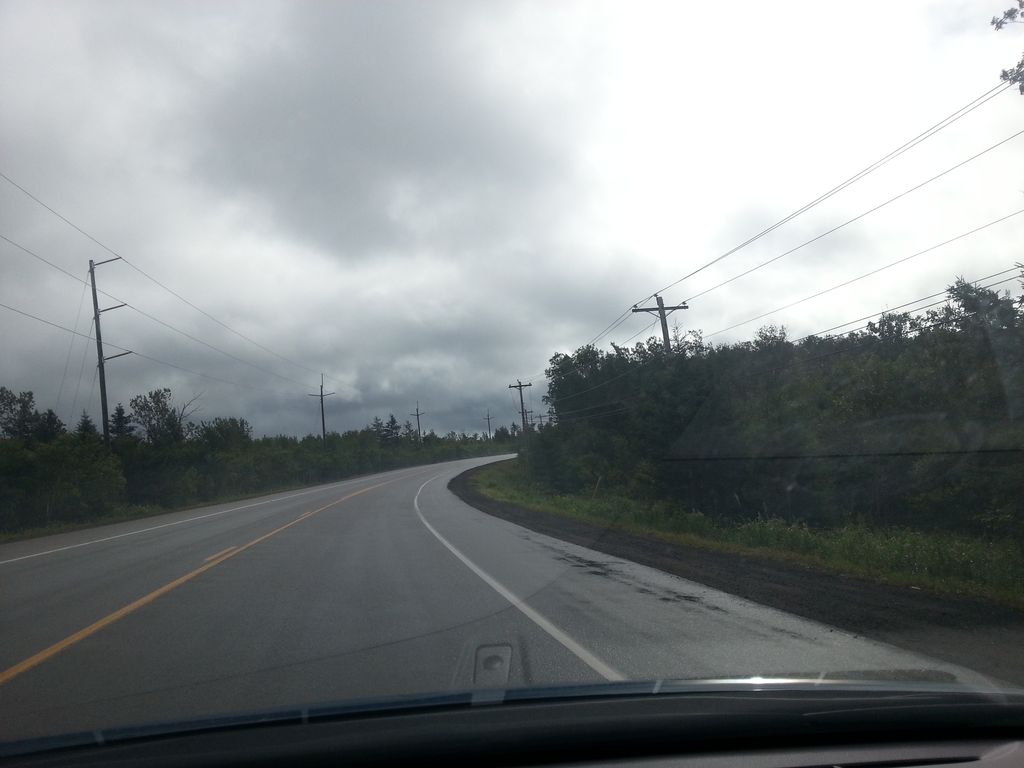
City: charlottetown